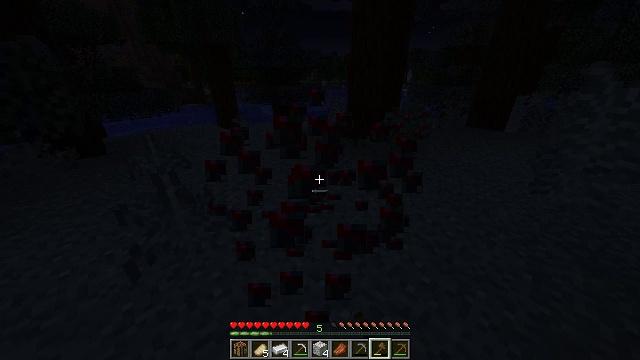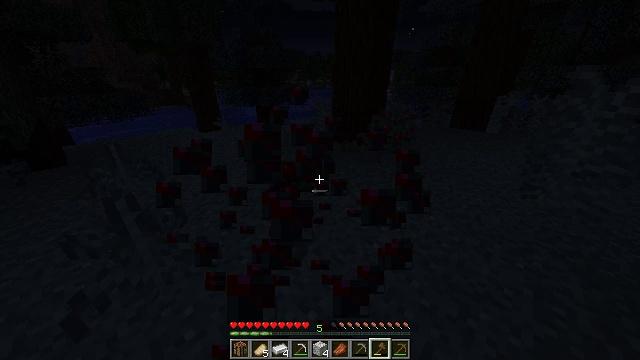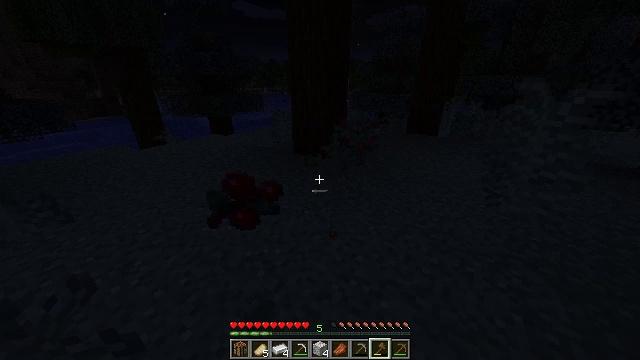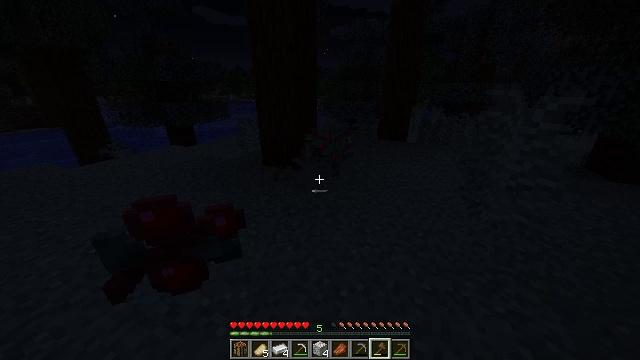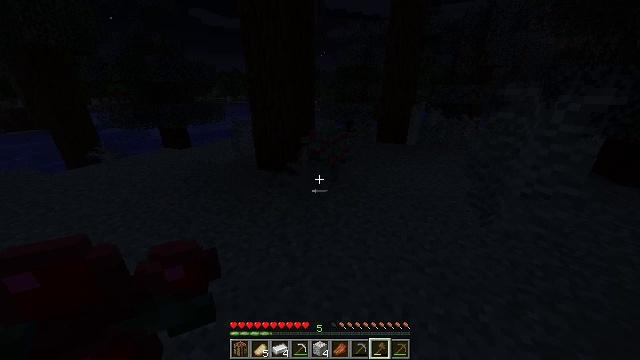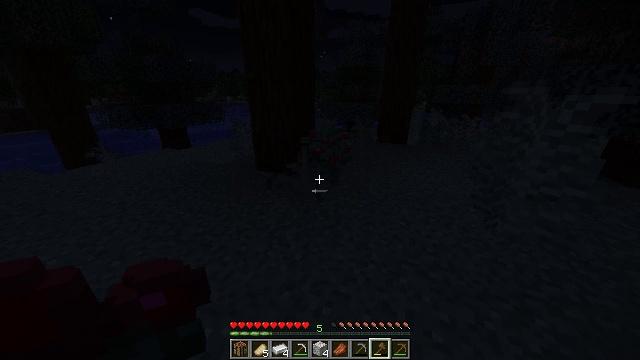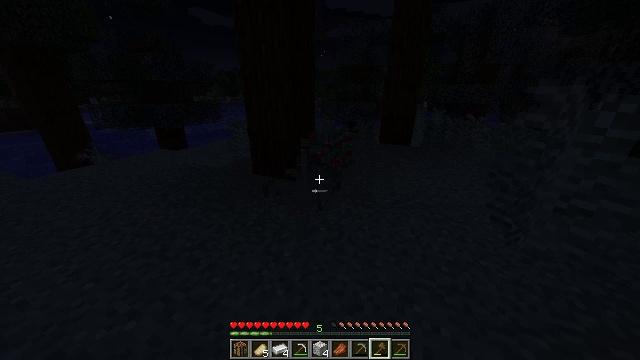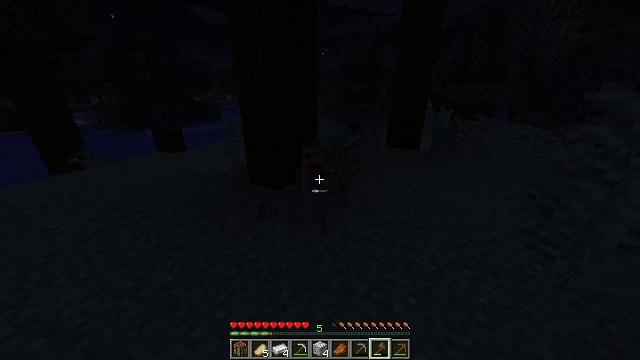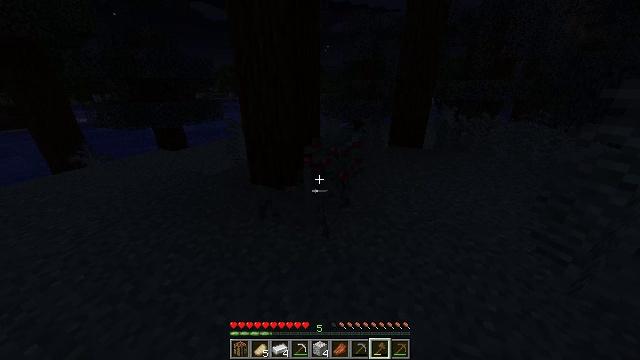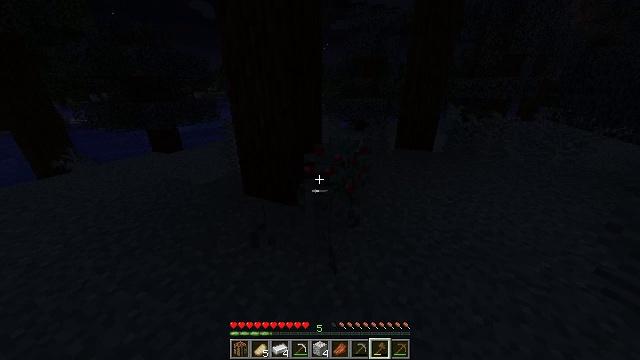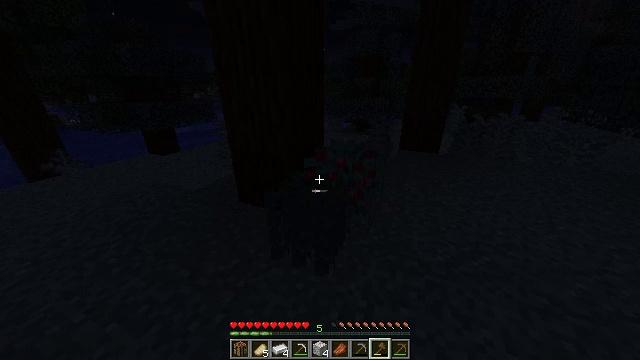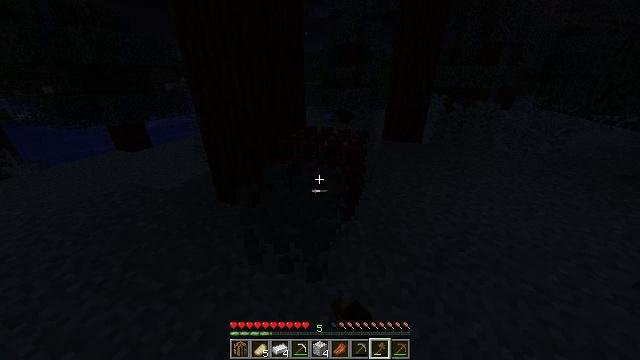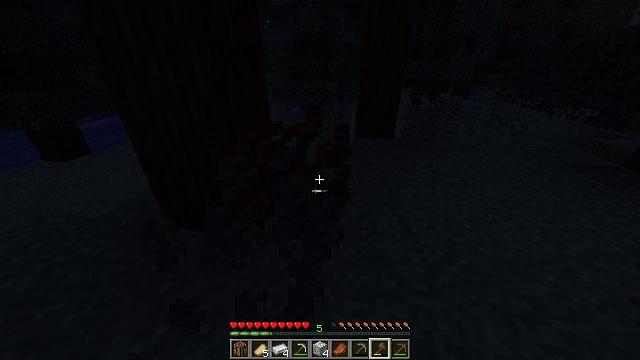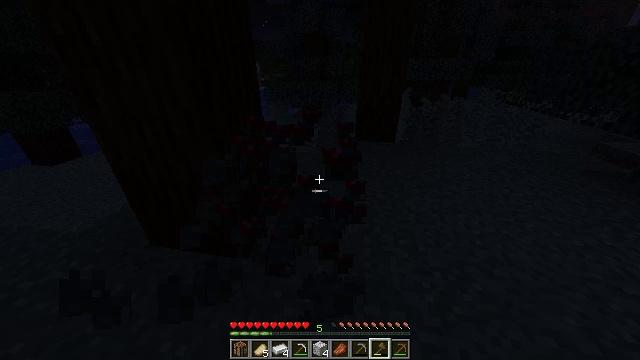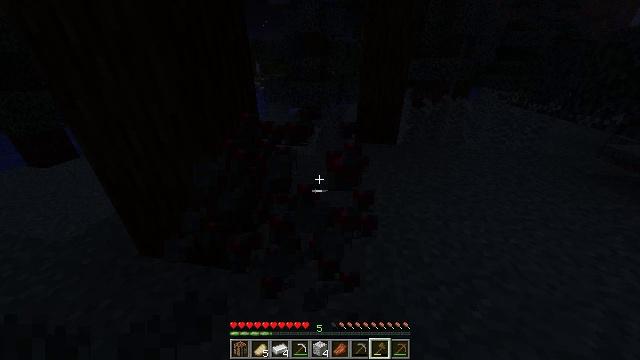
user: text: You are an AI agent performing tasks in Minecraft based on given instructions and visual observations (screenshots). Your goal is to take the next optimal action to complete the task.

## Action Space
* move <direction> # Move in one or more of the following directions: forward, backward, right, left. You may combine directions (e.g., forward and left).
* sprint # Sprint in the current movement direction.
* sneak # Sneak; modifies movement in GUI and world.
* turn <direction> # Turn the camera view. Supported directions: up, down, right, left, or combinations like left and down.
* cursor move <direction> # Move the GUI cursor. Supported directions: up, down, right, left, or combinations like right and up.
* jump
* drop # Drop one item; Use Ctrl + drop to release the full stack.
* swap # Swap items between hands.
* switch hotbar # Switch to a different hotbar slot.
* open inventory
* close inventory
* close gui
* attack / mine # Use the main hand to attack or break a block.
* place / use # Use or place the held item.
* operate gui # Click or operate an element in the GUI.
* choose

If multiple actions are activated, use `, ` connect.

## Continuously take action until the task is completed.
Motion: motion action
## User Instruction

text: Gather fern from the ground.
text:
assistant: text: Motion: move forward, turn right
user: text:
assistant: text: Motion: move forward, sprint, turn right and up
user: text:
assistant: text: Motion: move forward, sprint, turn right and up
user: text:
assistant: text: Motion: move forward, sprint
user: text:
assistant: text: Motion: move forward
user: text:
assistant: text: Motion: move forward
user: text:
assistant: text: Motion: move forward
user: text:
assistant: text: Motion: move forward
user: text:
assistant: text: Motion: move forward
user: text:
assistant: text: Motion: move forward, attack / mine
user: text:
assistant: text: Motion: move forward, turn right and down, attack / mine
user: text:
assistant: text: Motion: move forward, sprint, turn right and down
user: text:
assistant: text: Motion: move forward, sprint
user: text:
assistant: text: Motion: move forward, sprint
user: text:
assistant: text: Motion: sprint